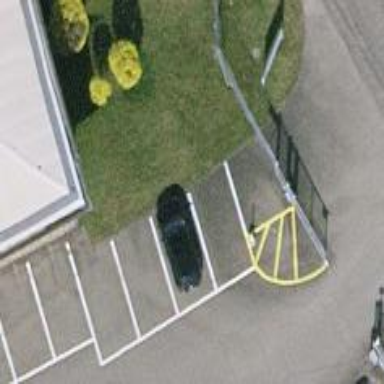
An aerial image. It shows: Parking area.